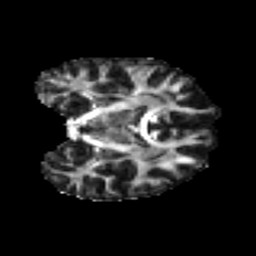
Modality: FA
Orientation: coronal
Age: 41
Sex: female
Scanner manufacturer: ge
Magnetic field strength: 3 T
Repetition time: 7.8 s
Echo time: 0.0606 s